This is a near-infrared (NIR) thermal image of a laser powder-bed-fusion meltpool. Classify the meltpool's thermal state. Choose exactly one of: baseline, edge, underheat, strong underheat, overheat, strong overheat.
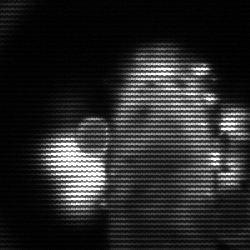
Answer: strong underheat